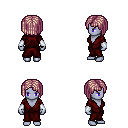
a pixel art fantasy rpg character, female body template, dark elf, purple skin, red robe, metal pants, white blonde pageboy hairstyle, white cloth bracers, four views (front, back, left, right), 2x2 character sprite sheet, small pixel art, hard edges, no anti-aliasing